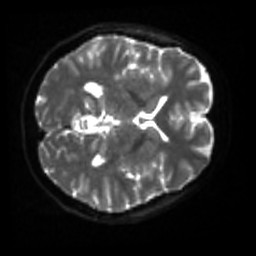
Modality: sbref
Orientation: axial
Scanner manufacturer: siemens
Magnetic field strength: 3 T
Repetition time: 4 s
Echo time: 0.0594 s